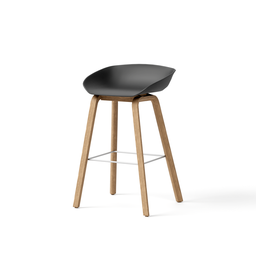
Label: furniture